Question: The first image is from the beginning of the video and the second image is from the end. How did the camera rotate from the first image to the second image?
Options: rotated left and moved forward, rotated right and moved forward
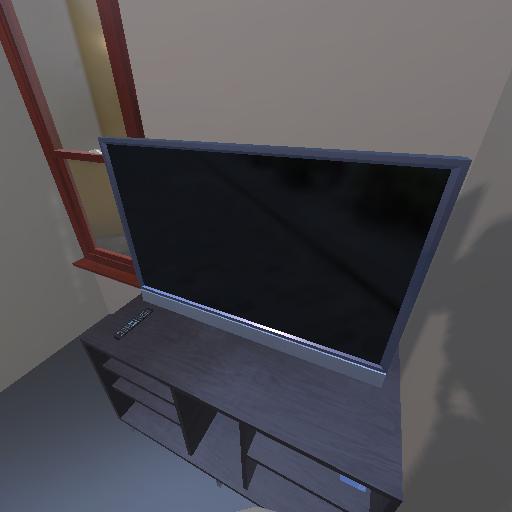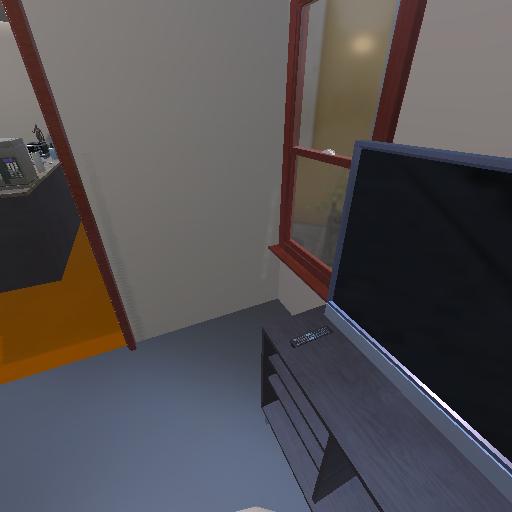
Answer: rotated left and moved forward